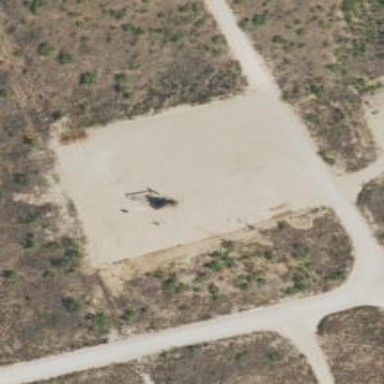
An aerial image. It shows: Petroleum well that is man-made.